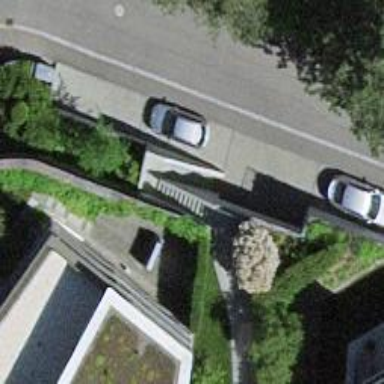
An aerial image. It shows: Road with steps.